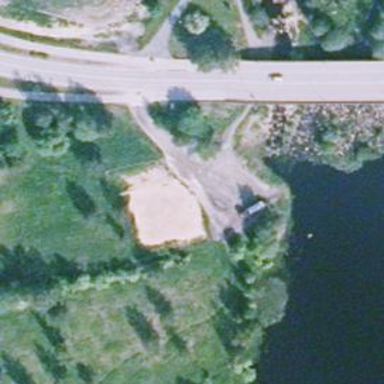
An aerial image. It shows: Fenced dog park area for leisure land.